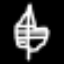
Label: leaf